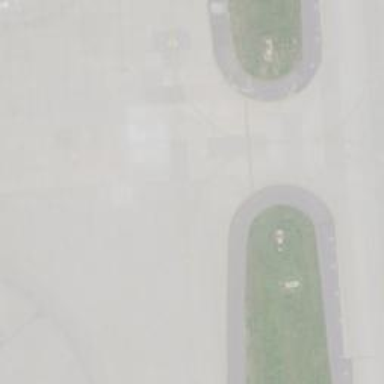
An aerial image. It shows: View of taxiway at the airport.